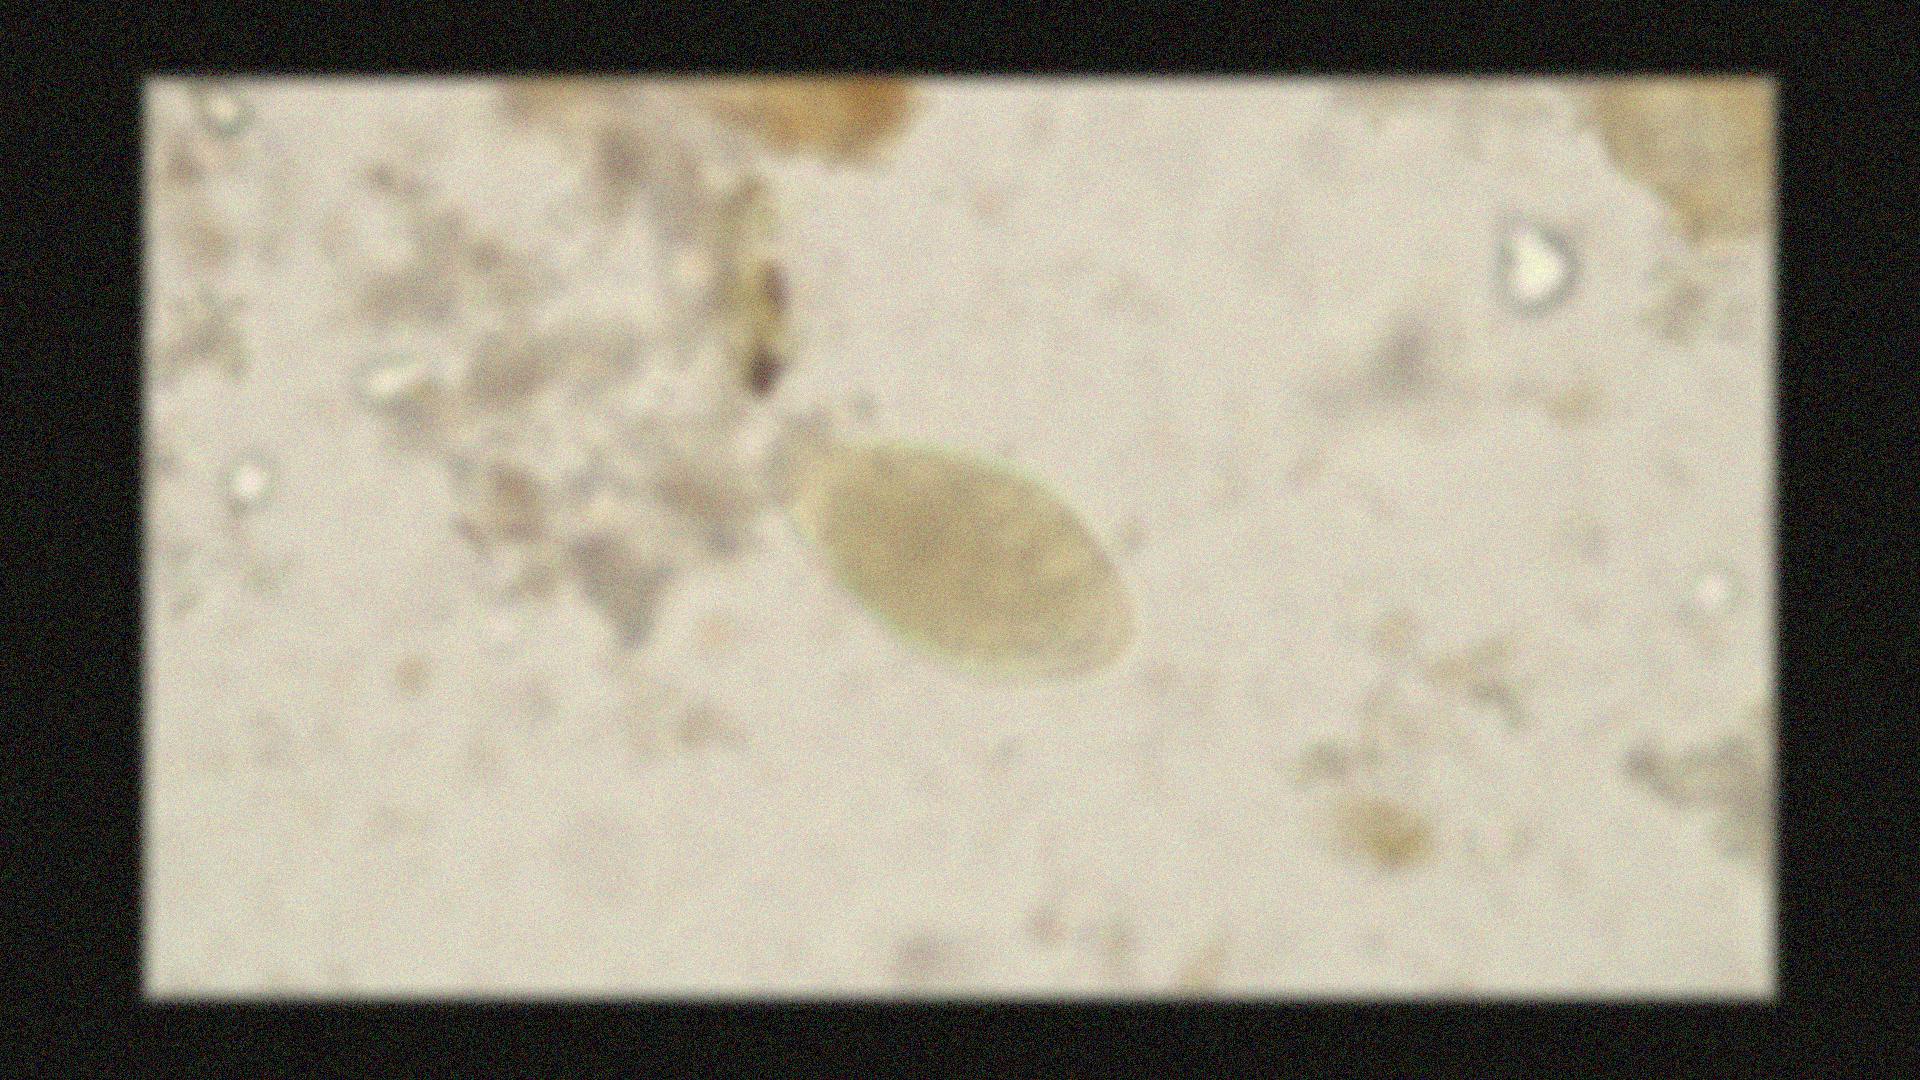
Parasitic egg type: Fasciolopsis buski